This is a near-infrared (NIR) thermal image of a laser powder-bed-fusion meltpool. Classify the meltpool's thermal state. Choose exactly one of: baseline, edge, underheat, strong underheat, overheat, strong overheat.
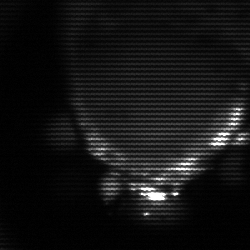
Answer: edge